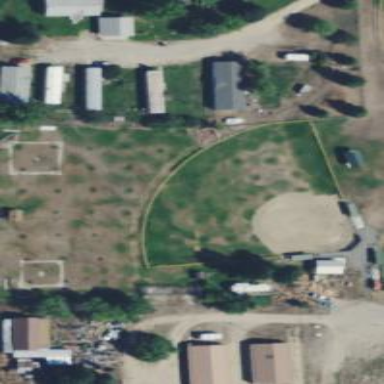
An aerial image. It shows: Baseball pitch for leisure land.